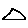
Label: triangle